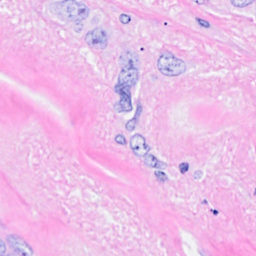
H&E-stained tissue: Breast